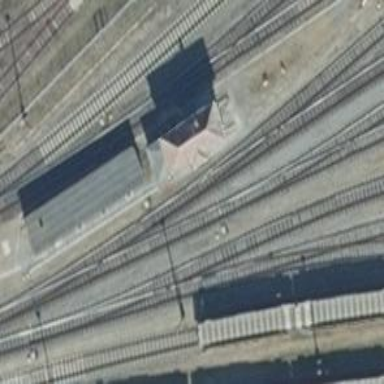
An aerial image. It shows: Railway yard in service.